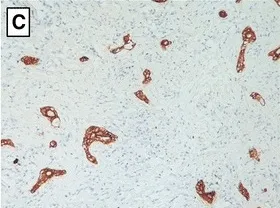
Keratin highlights the residual glands (c).
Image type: pathology (immunostaining)